Interaction volume radius: 5 \u00c5
Interaction volume height: 10 \u00c5
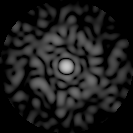
Disorder parameter: 0.8866